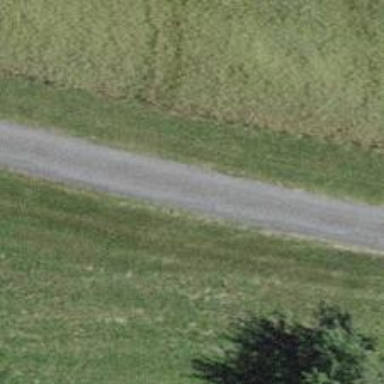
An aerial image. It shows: Residential road with asphalt surface and no sidewalk.